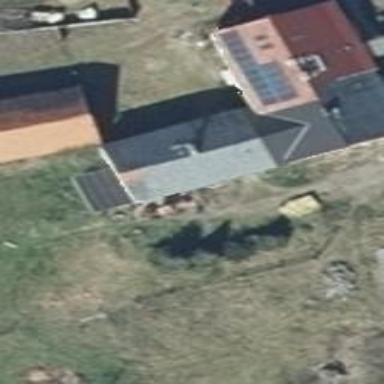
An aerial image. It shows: Residential building with gabled roof oriented along the building.